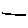
Label: line